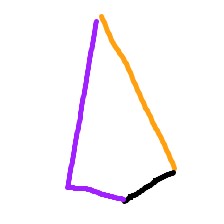
Shape: kite